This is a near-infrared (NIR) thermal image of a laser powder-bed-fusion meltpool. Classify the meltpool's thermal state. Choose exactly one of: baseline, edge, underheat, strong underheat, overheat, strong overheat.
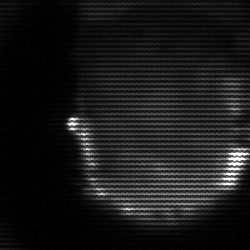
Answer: baseline